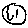
Label: smiley face